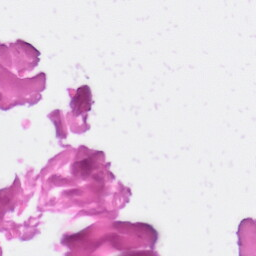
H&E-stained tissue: Skin